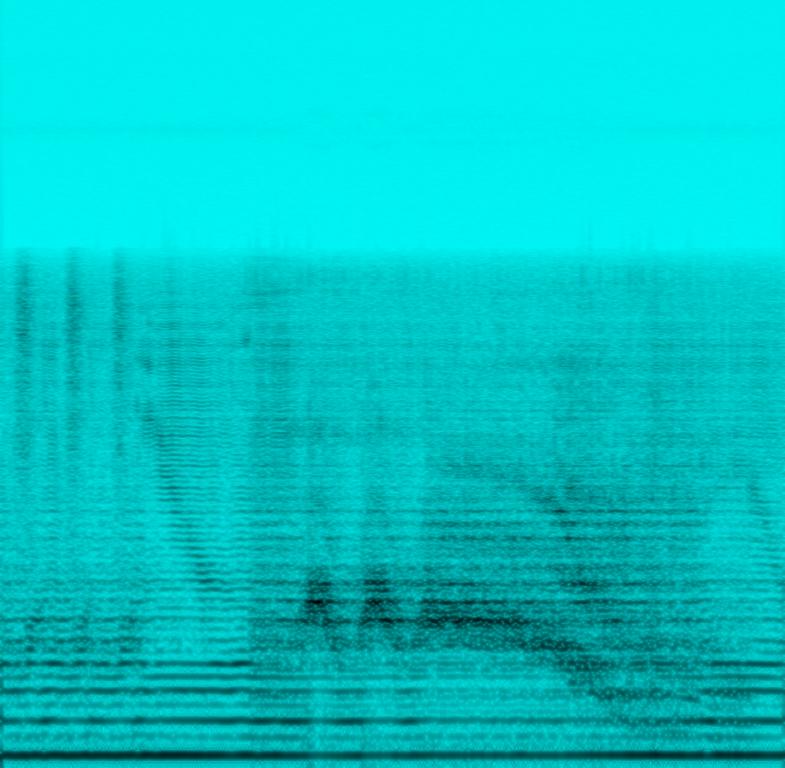
Someone is playing a didgeridoo while using his voice to create overtones and using circular breathing for a continuous tone. This may be playing at home, getting into meditation. This is an amateur recording.